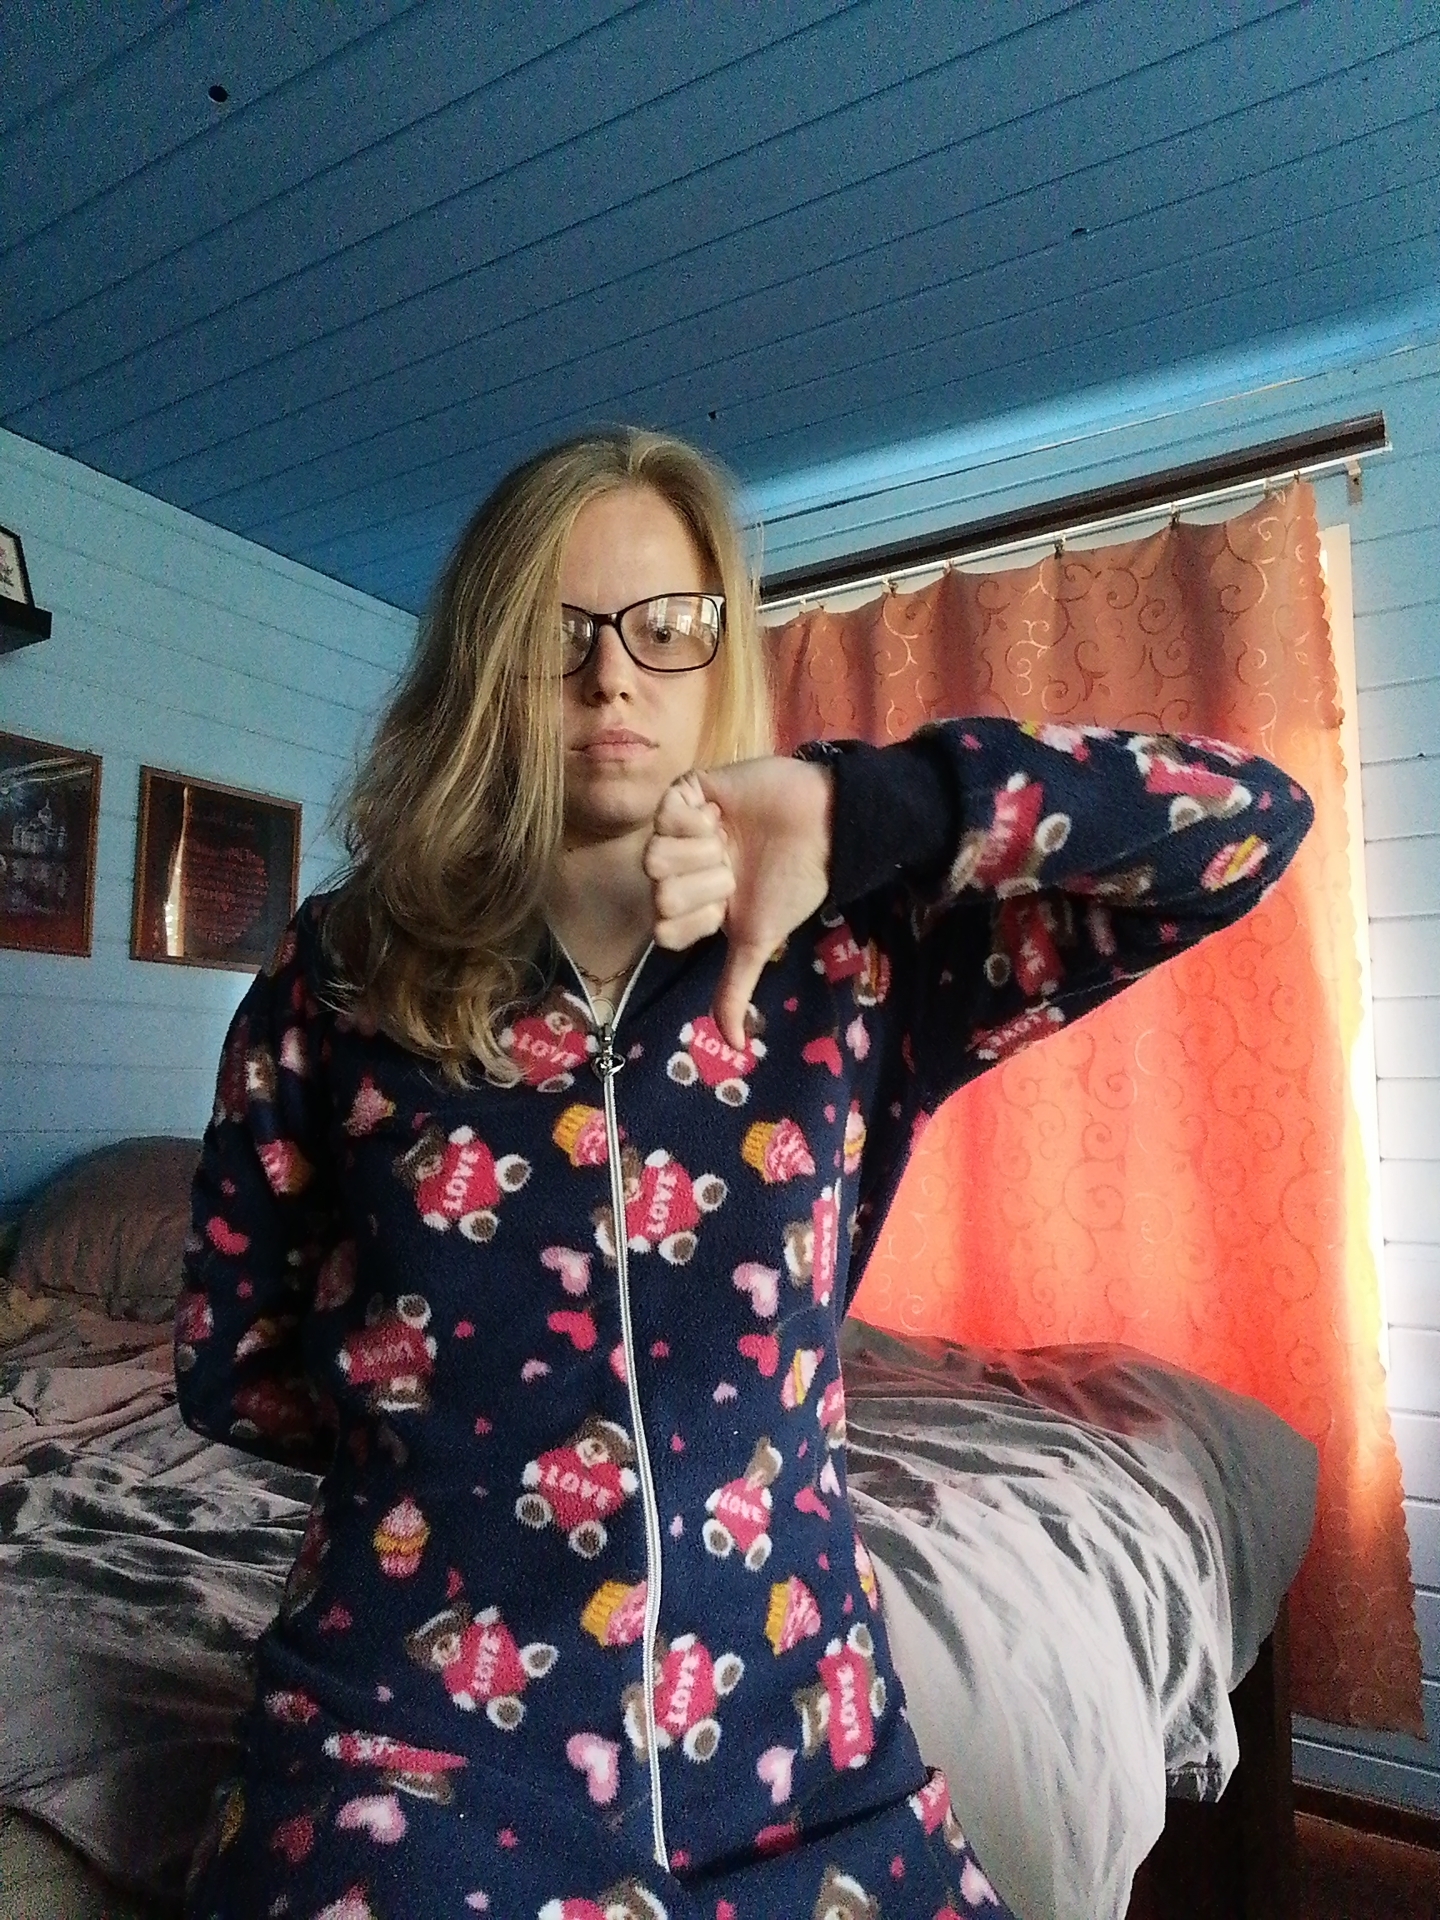
Label: noise